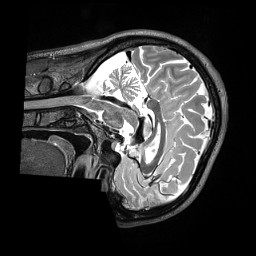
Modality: T2w
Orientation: sagittal
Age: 28
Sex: male
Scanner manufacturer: siemens
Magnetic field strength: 3 T
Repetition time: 3.2 s
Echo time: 0.563 s